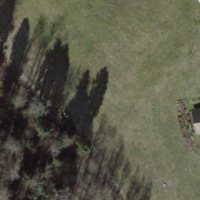
EUNIS habitat code: 24
Species observed at this site:
Chorthippus biguttulus